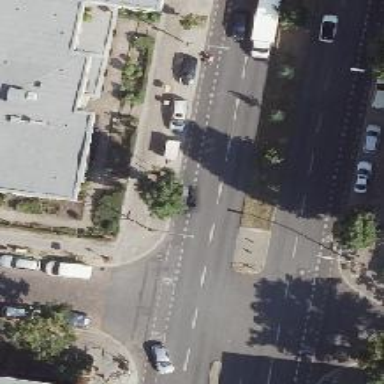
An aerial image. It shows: Unmarked crossing on the road.